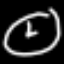
Label: clock